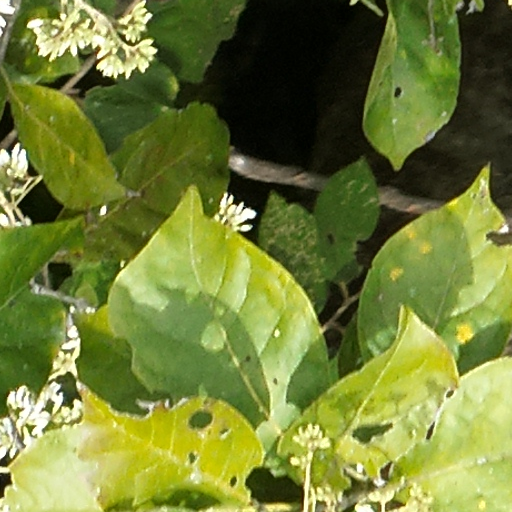
Species: Cordia alliodora
GBIF accepted scientific name: Cordia alliodora
Crown area (m\u00b2): 35.474